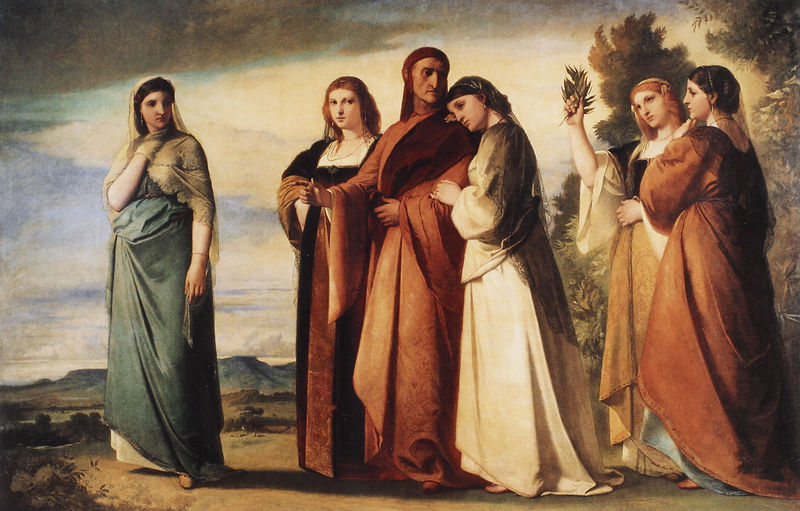
Titel: Dante und die edlen Frauen von Ravenna
Künstler: Anselm Feuerbach
Institution: Karlsruhe, Staatliche Kunsthalle
Schlagwörter: baum, blau, hand, himmel, mann, weiß, wolken, bäume, frauen, landschaft, finger, frisur, kleider, pastell, szene, rot, tuch, rock, kappe, falten, stehen, gewand, stehend, klassizismus, tochter, vater, renaissance, schulter, italien, berge, zweig, ehefrau, dante, anlehnen, töchter, ölzweig, dante alighieri